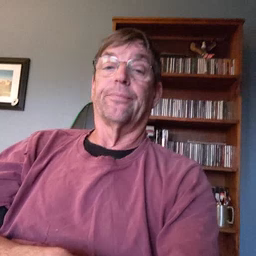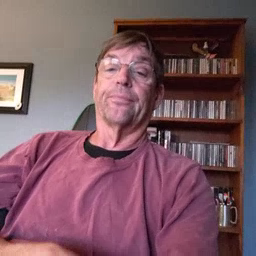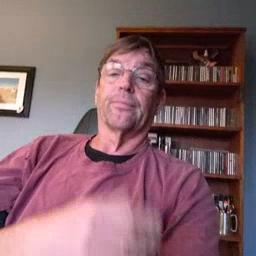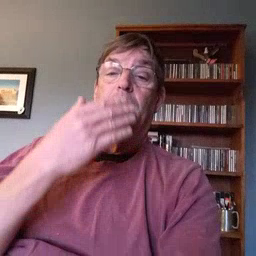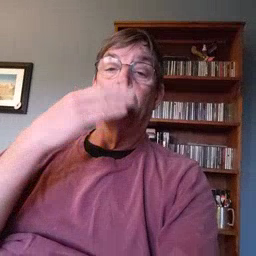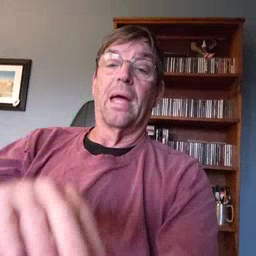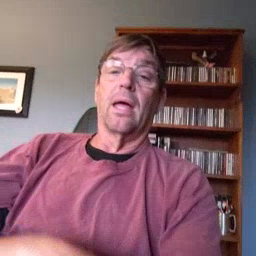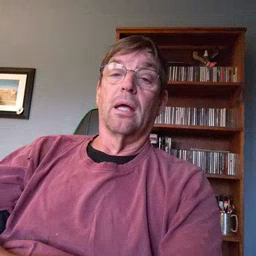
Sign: bad